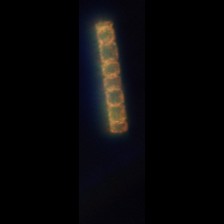
Taxon: Lauderia_Hemiaulus
Group: Diatoms